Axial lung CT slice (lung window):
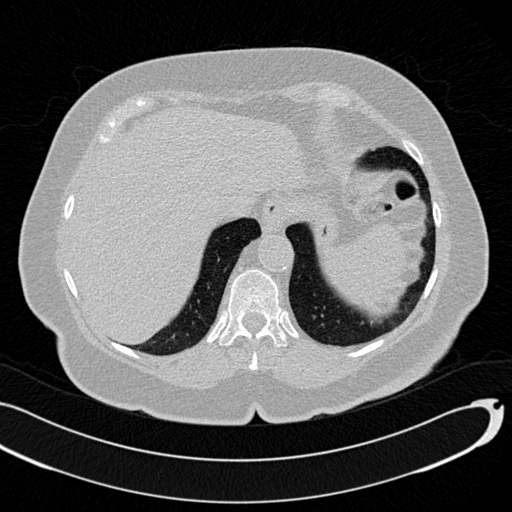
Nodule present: no